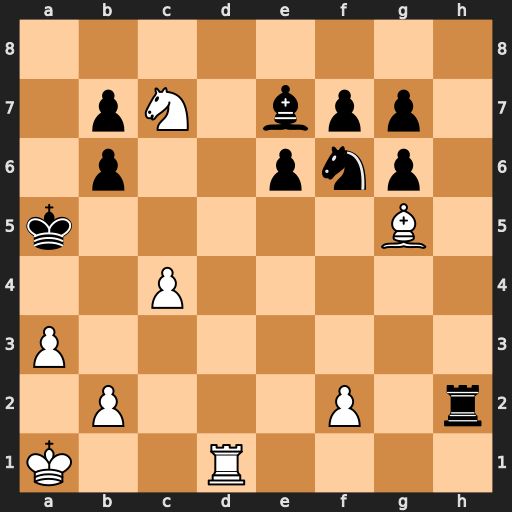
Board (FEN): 8/1pN1bpp1/1p2pnp1/k5B1/2P5/P7/1P3P1r/K2R4
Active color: w
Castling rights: -
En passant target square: -
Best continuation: Bd2+ Ka4 Ka2